Question: I have a very large dataset : <URL>
It contains around 2.5M rows.
The Pandas dataframe index is a timestamp and then it has several columns.
I want to filter the dataset so I only see, for instance, 9AM (09:00:00) rows only for all years (around 1400 rows aprox ->365*4)

I have tried this:
'dataset.groupby(dataset.index.hour == '09:00:00')'
But it doesn't work. I have also tried without sucess this:
'dataset['09:00:00']'
Thanks
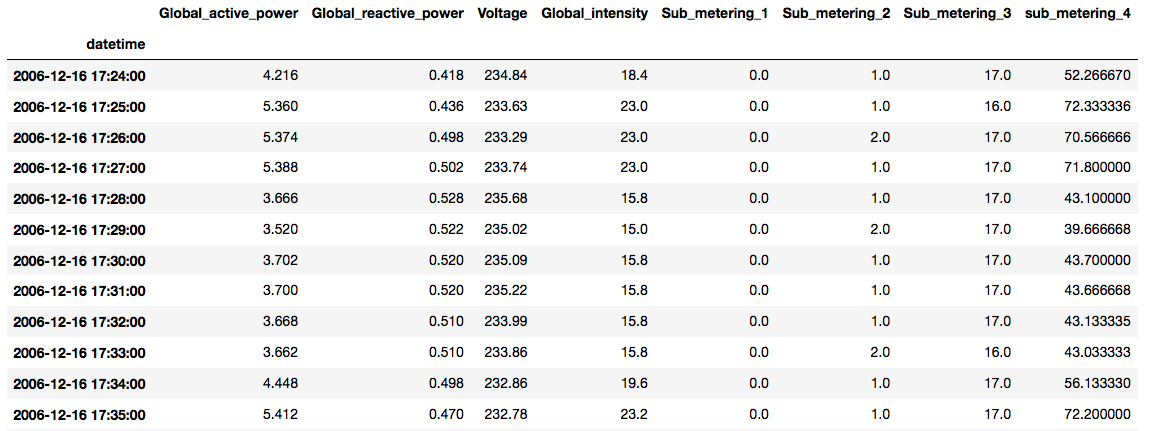
Answer: Your two attempts are close! It should be possible to select desired rows using a boolean mask as follows:
'''
dataset[dataset.index.hour == 9]
'''